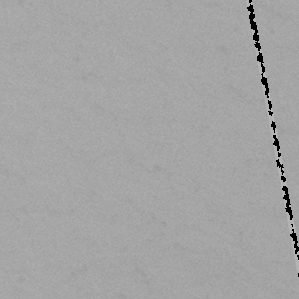
Label: frost